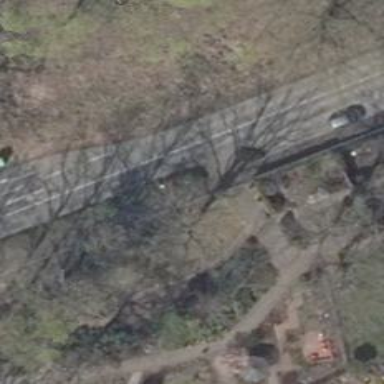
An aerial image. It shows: Unclassified road with lane markings.